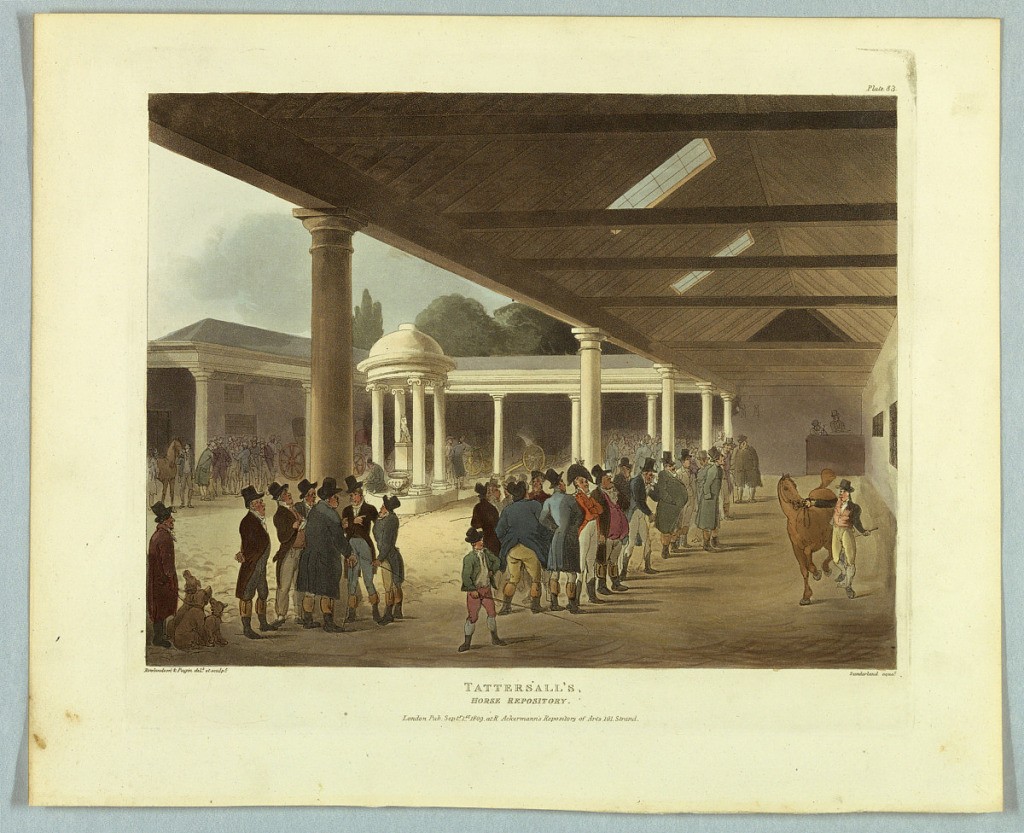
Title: Tattersall's Horse Repository, from "Ackermann's Repository"
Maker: Thomas Rowlandson, British, 1756–1827
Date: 1809
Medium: Aquatint, brush and watercolor on paper
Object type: Print
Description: Men stand along outside edge of covered walk, right, and watch a horse exhibited. Others around a courtyard at left. Title, artists', and publisher's names below.